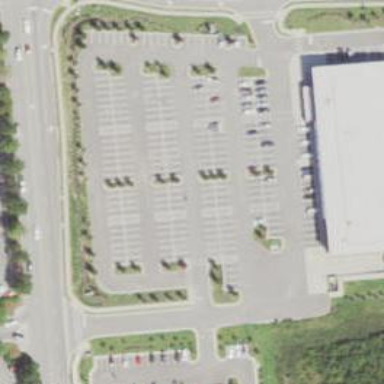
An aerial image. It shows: Retail area.